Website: crate-barrel
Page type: stored-credit-cards
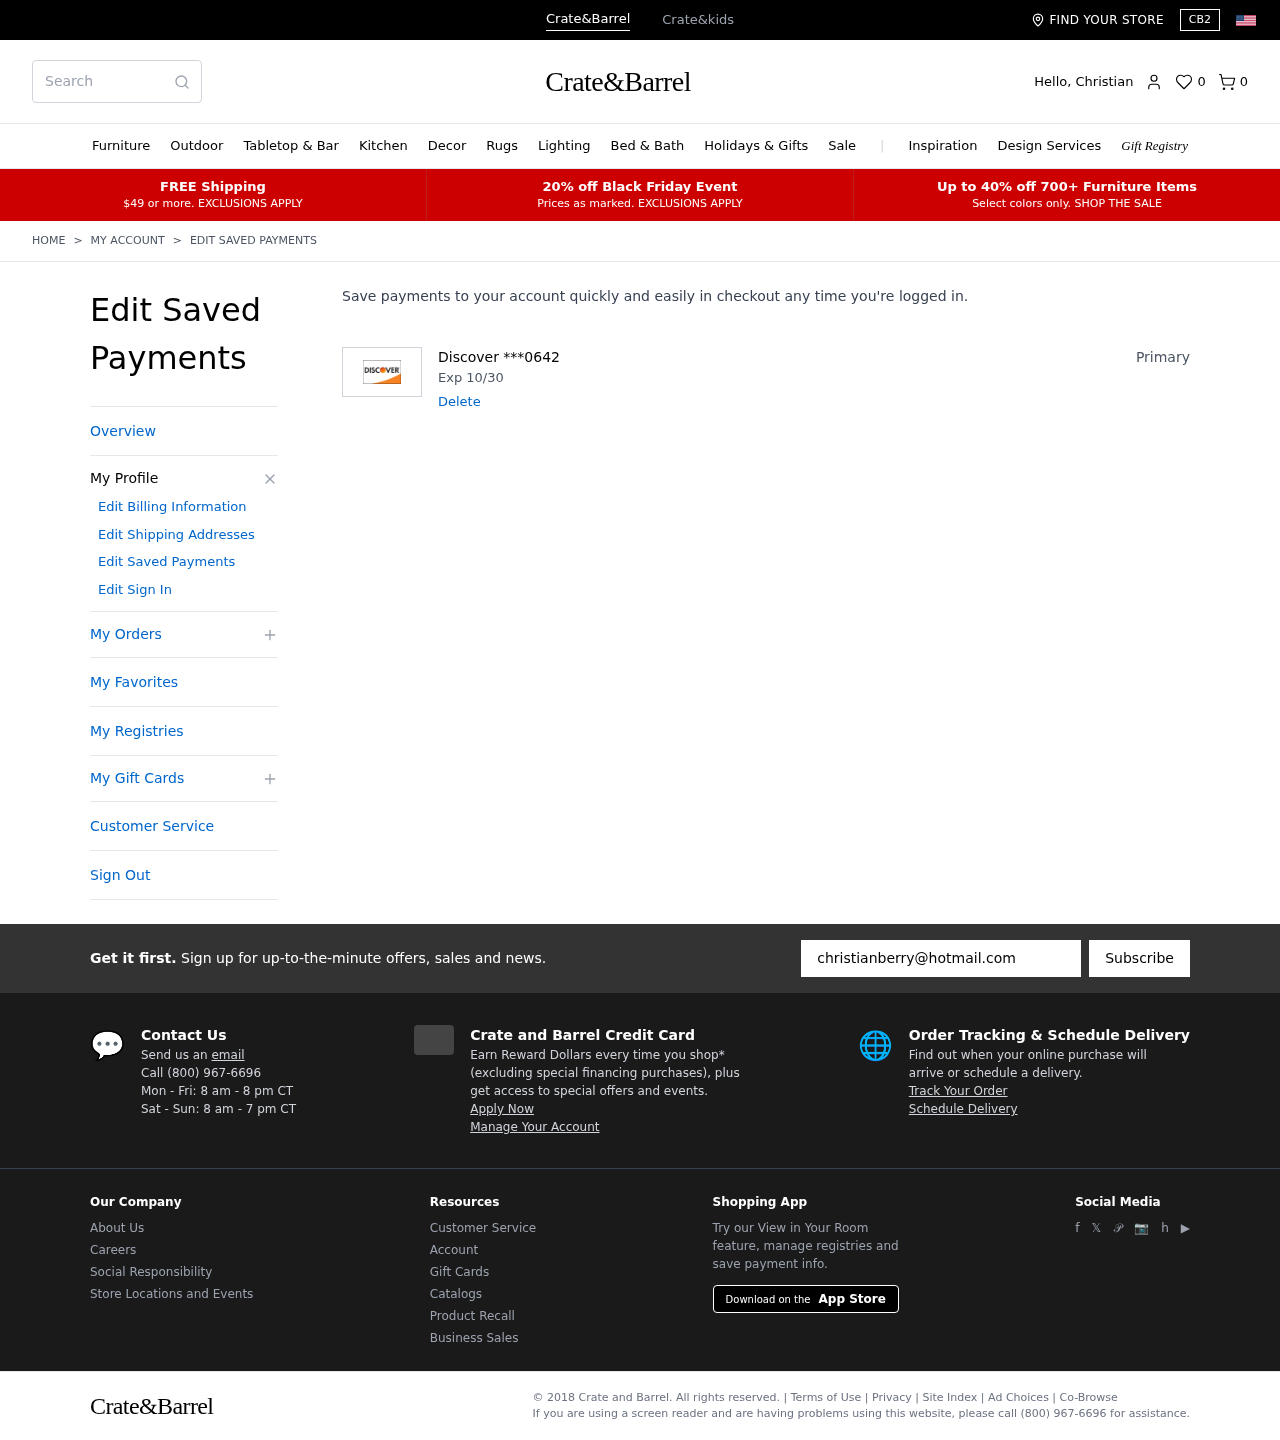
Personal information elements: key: PII_CARD_EXPIRY
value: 10/30
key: PII_CARD_LAST4
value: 0642
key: PII_CARD_TYPE
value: Discover
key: PII_FIRSTNAME
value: Christian
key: PII_EMAIL
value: christianberry@hotmail.com
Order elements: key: ORDER_NUM_ITEMS
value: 0
Search elements: key: HEADER_SEARCH
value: Search
Other elements: key: FAVORITES_COUNT
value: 0